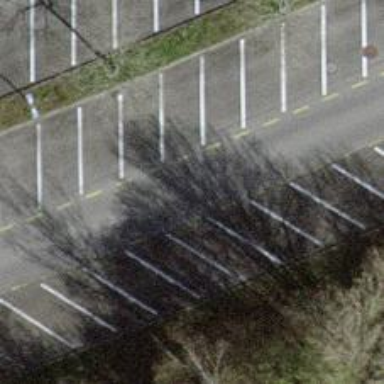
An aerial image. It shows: Parking aisle designated as service road.